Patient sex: F
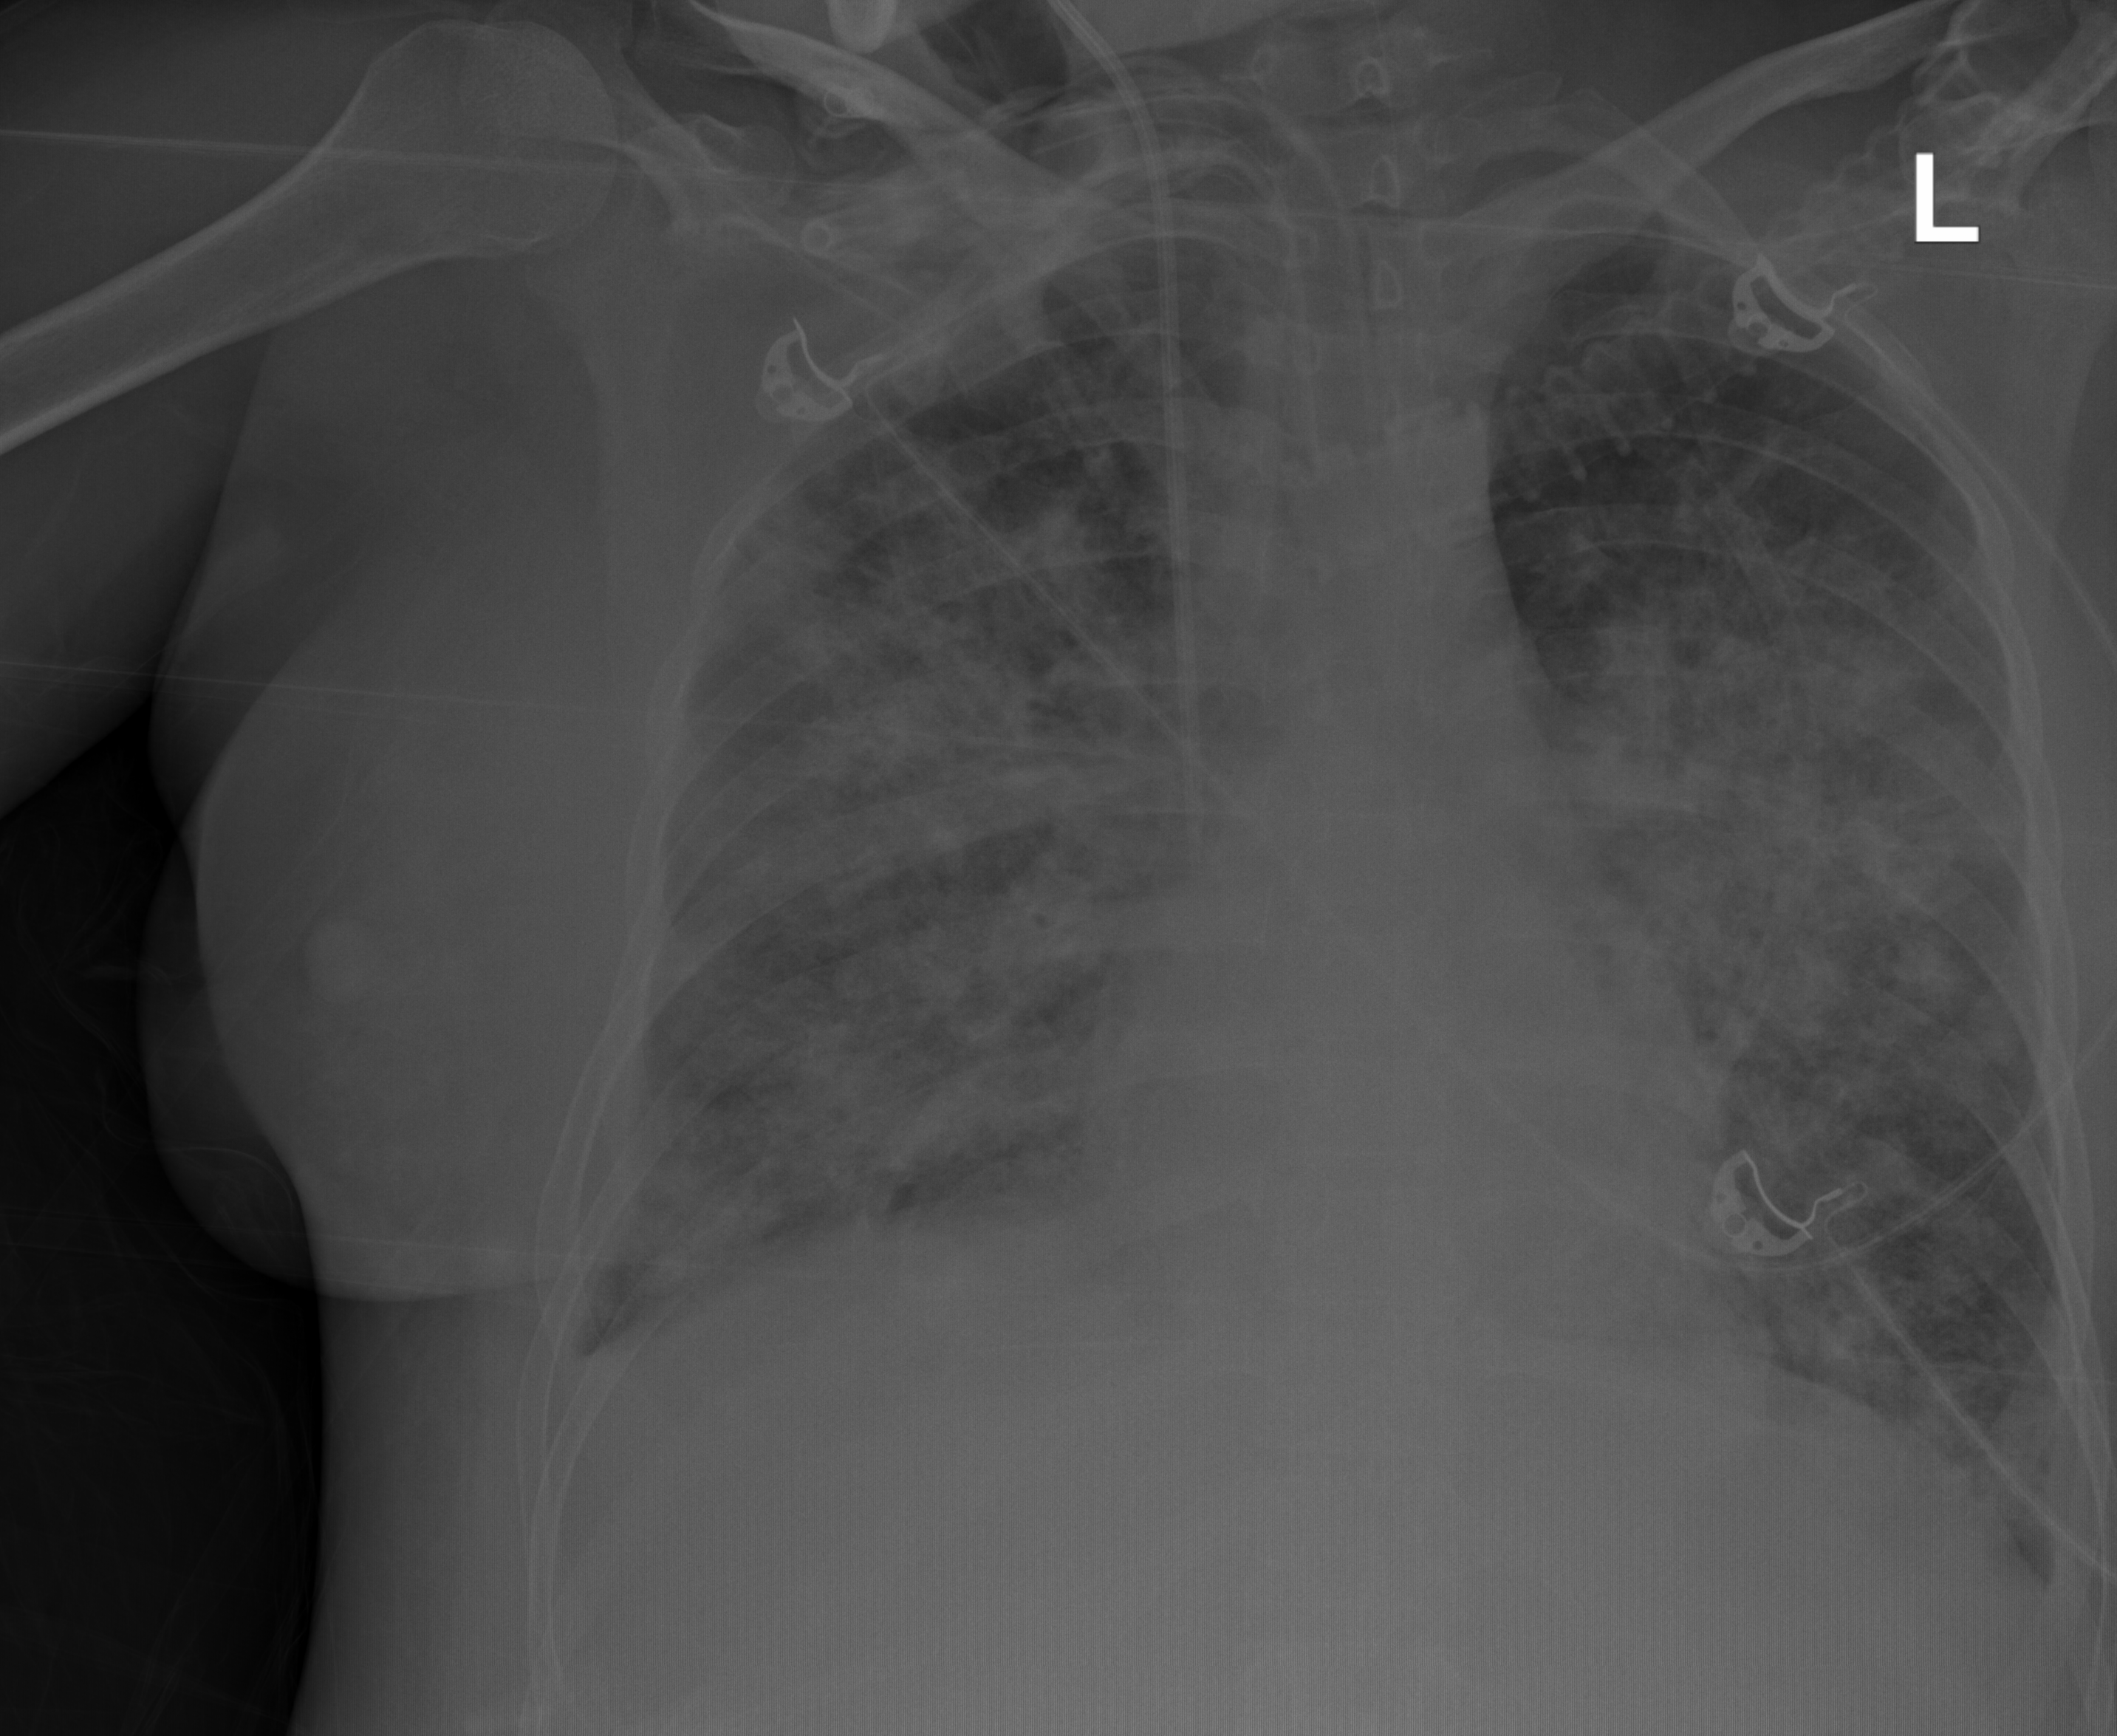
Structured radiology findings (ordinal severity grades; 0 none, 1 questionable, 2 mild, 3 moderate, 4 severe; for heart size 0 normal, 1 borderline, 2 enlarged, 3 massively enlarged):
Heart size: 0
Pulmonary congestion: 0
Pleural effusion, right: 2
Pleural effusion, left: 2
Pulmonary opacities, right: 3
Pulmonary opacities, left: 3
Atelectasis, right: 2
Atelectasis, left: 2